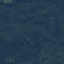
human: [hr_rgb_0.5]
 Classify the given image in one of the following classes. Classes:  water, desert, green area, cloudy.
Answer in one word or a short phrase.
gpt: green area